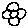
Label: flower